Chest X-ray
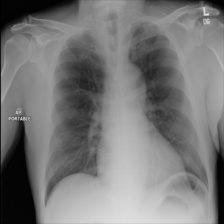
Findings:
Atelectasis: negative
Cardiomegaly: negative
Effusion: negative
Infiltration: negative
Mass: negative
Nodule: negative
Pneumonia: negative
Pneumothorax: negative
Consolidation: negative
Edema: negative
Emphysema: negative
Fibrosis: negative
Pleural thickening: negative
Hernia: negative